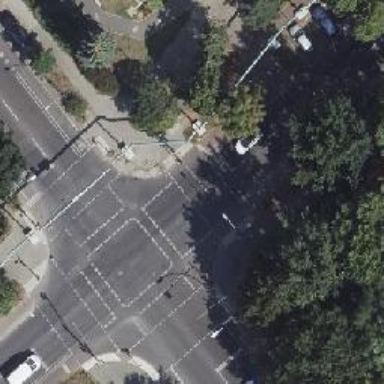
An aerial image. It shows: Road with traffic signals.